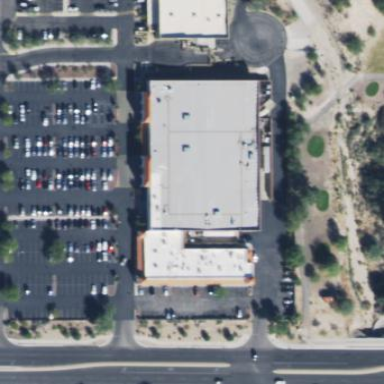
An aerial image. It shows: Supermarket building.